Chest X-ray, AP view. Patient: 63 years old, sex M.
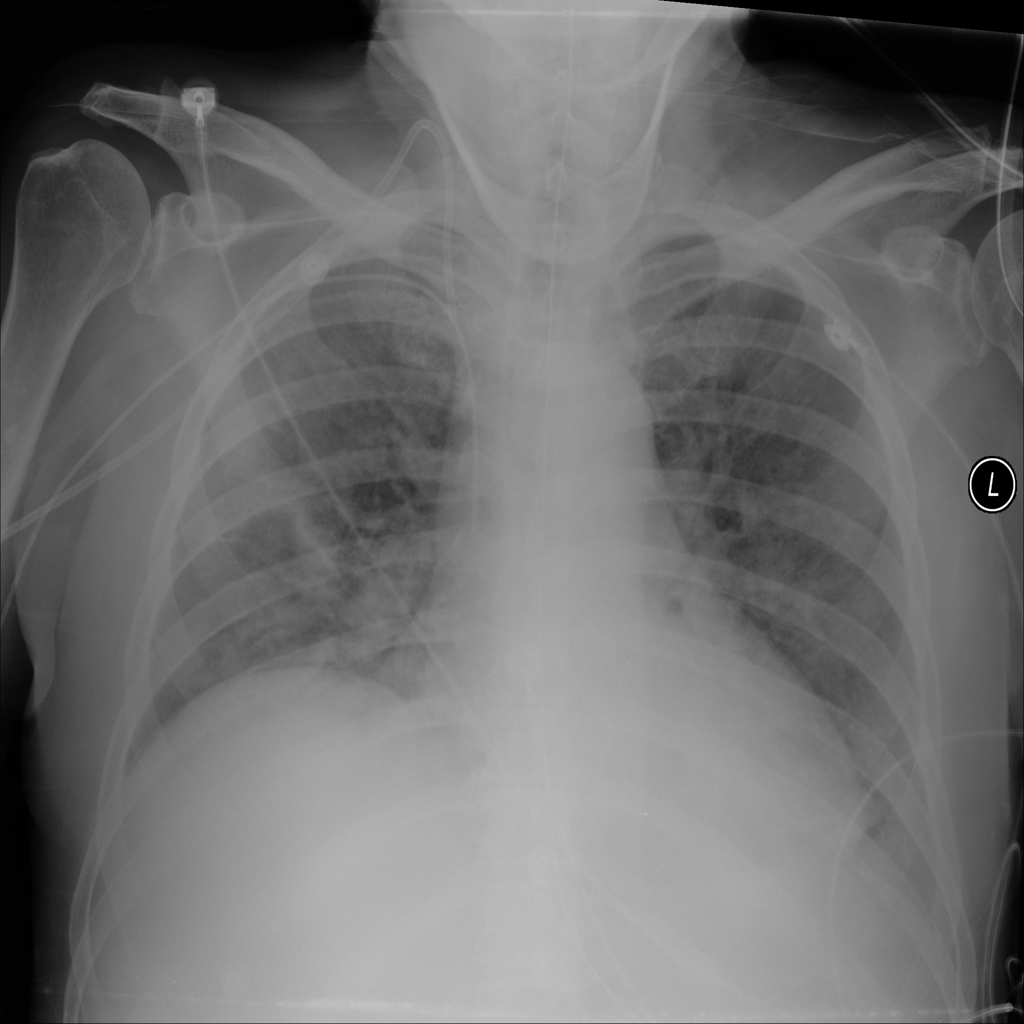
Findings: Atelectasis, Infiltration